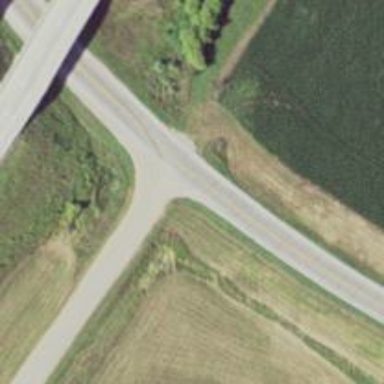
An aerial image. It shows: Primary highway.